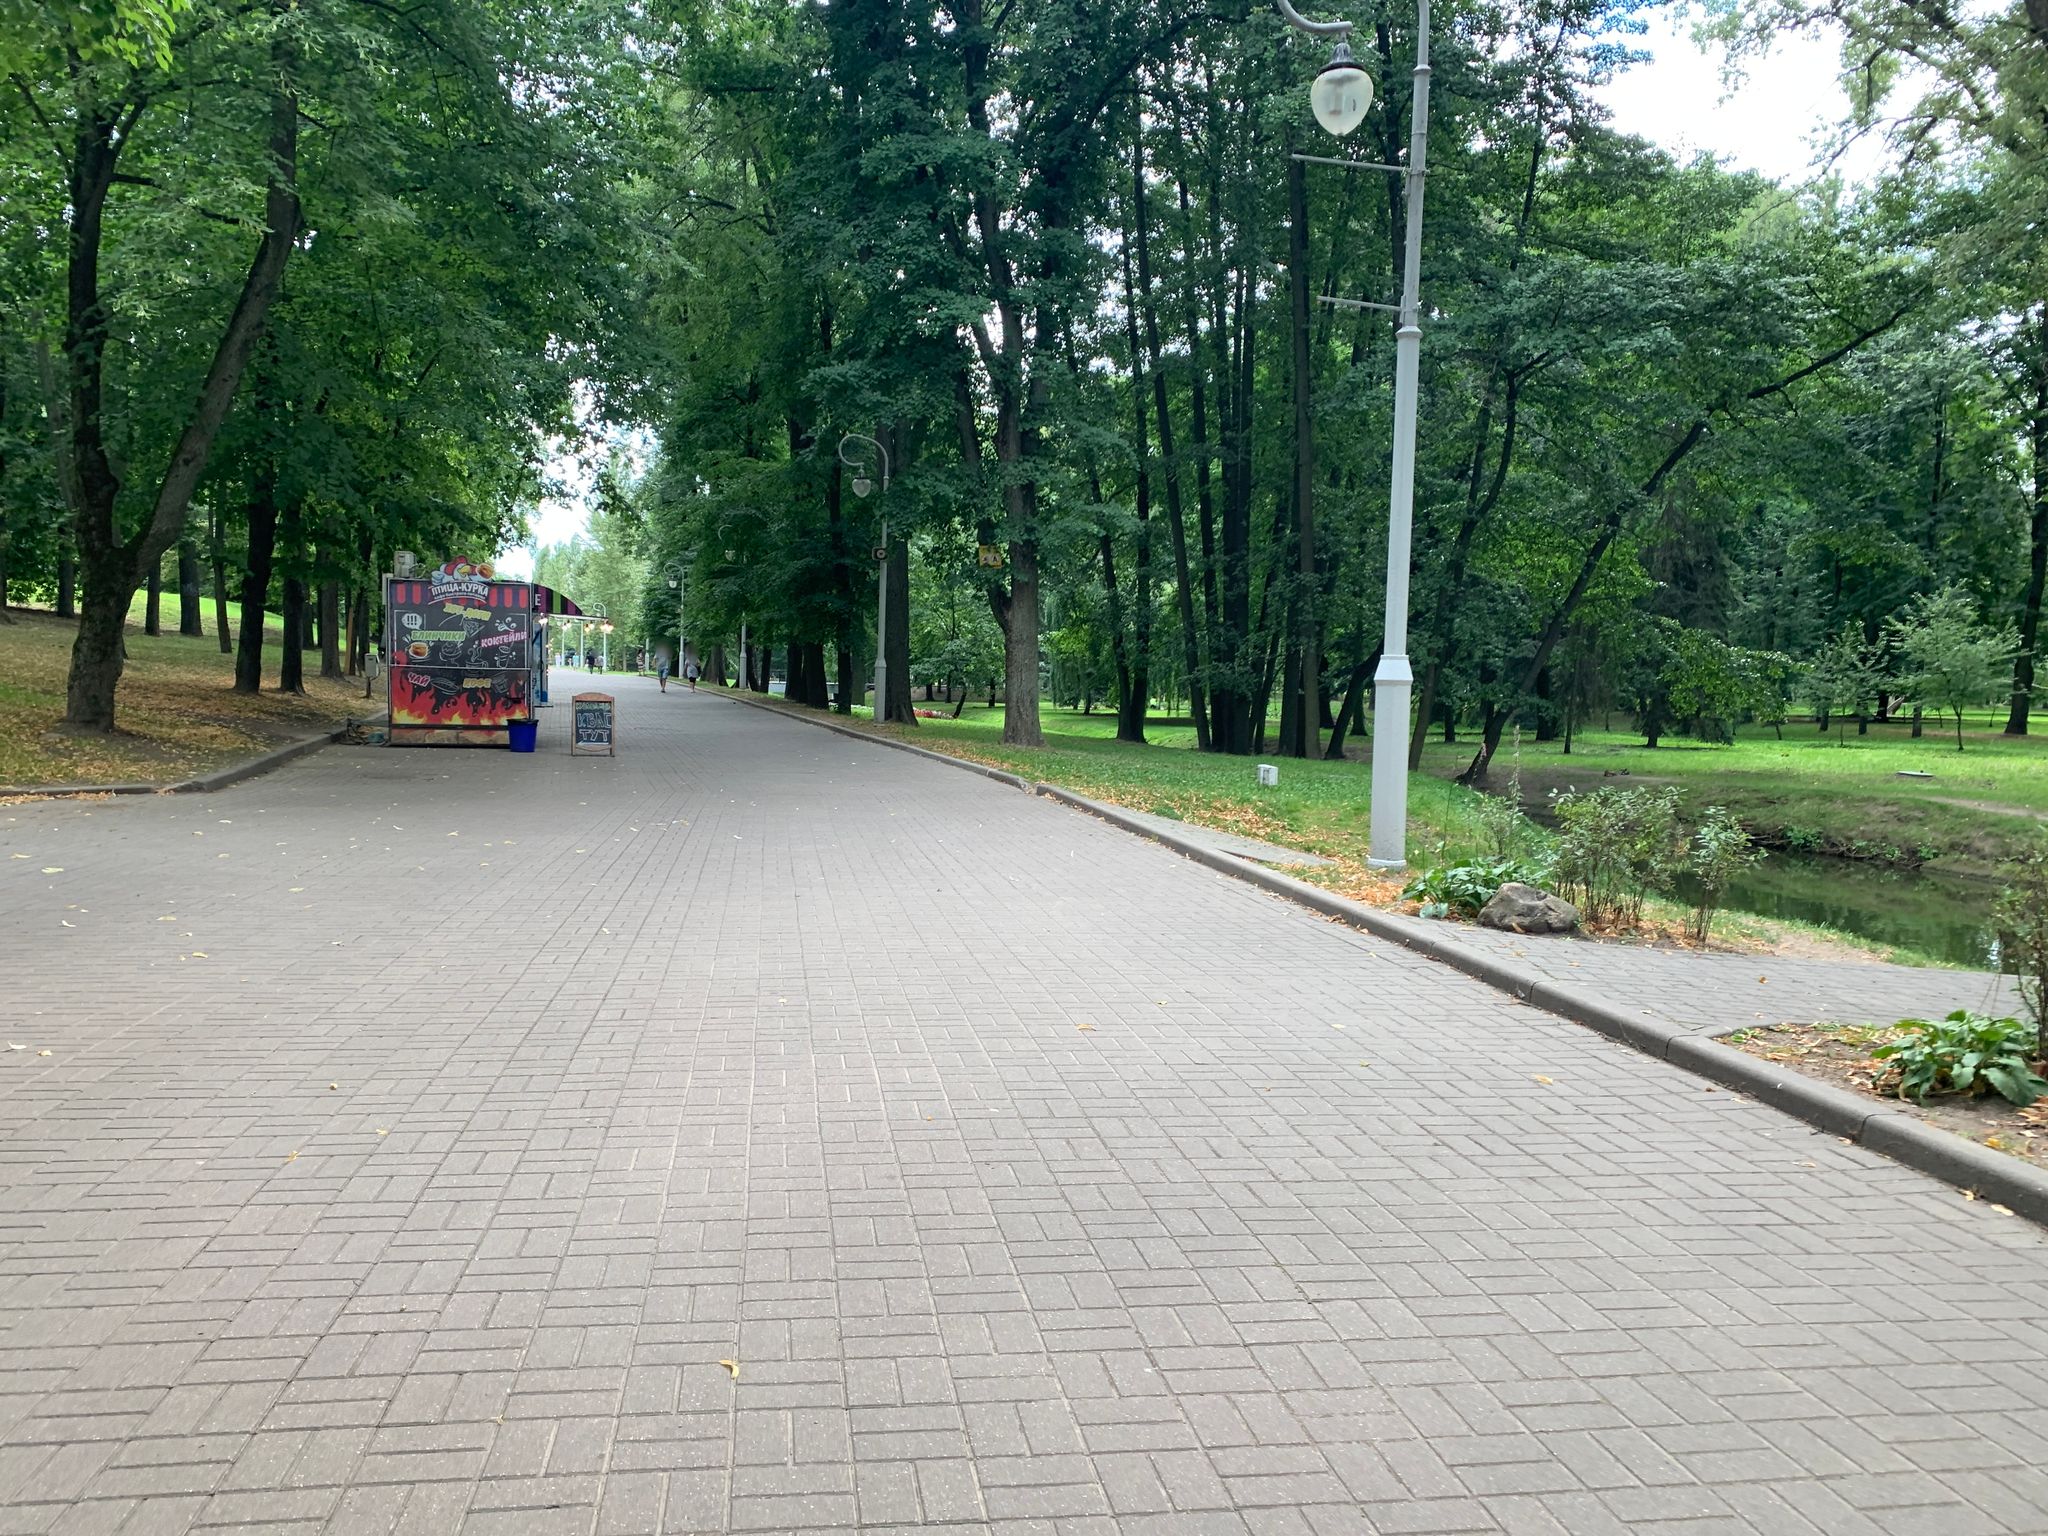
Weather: clear
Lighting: day
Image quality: good
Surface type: walking surface
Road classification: footway
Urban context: urban centre
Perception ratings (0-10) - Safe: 8.26, Lively: 6.53, Beautiful: 9.32, Boring: 5.01, Depressing: 1.54, Wealthy: 3.98